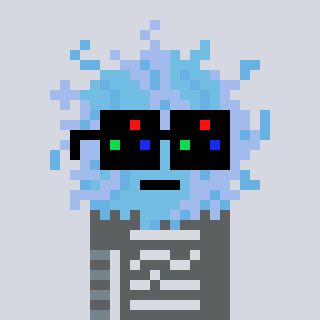
a pixel art character with square black sunglasses, a lint-shaped head and a gold-colored body on a cool background